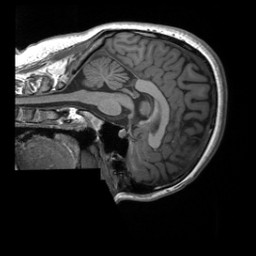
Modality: T1w
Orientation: sagittal
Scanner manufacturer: siemens
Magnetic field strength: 3 T
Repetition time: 2 s
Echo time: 0.0023 s